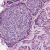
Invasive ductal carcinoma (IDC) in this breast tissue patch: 1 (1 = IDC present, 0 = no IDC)